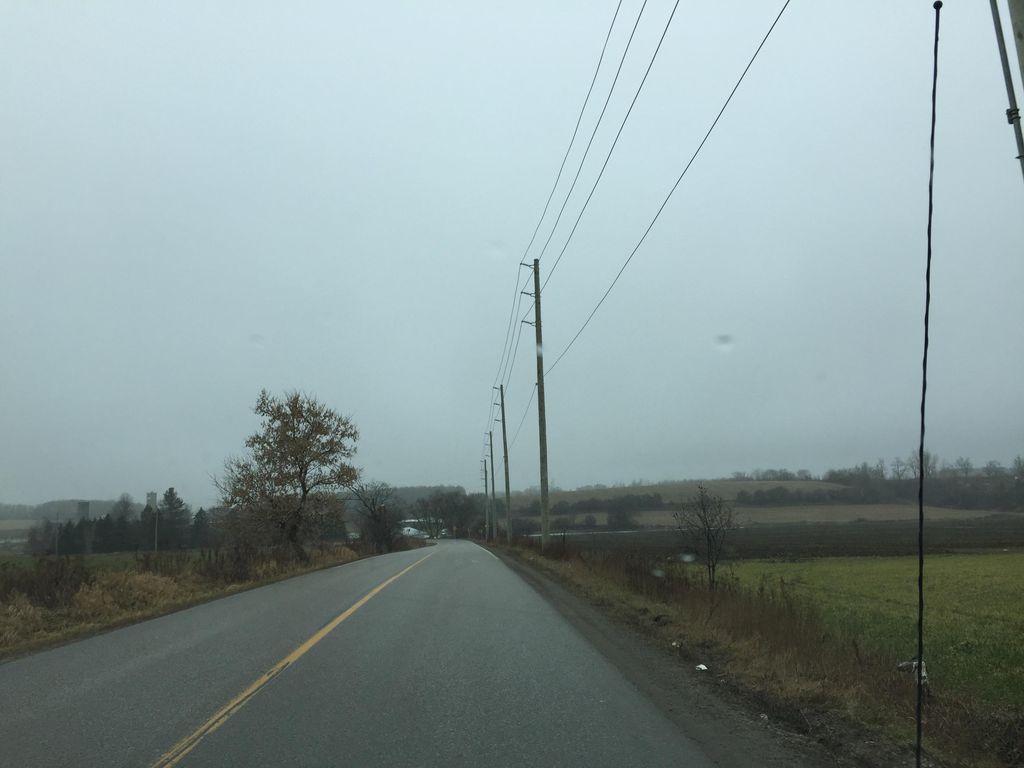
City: kitchener-waterloo